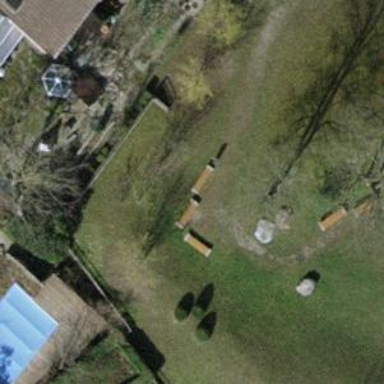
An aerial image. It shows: Brown bench.